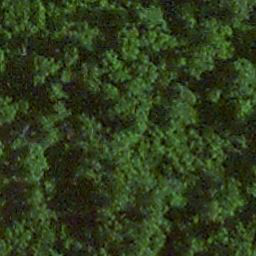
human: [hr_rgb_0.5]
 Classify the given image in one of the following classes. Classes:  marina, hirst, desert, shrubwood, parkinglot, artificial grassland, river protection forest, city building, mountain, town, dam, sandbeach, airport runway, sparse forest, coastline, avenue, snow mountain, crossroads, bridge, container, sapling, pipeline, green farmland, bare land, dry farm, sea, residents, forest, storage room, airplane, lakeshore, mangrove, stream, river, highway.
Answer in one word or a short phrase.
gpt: forest